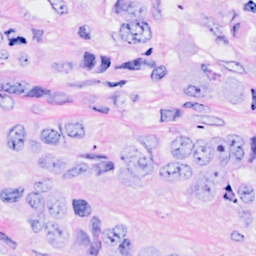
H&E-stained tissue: Breast